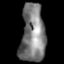
Tissue: lung
Cell type: Epithelial cells
Senescence score: 0.2341
Nuclear area (px): 1398
Mean DAPI intensity: 124.68